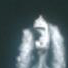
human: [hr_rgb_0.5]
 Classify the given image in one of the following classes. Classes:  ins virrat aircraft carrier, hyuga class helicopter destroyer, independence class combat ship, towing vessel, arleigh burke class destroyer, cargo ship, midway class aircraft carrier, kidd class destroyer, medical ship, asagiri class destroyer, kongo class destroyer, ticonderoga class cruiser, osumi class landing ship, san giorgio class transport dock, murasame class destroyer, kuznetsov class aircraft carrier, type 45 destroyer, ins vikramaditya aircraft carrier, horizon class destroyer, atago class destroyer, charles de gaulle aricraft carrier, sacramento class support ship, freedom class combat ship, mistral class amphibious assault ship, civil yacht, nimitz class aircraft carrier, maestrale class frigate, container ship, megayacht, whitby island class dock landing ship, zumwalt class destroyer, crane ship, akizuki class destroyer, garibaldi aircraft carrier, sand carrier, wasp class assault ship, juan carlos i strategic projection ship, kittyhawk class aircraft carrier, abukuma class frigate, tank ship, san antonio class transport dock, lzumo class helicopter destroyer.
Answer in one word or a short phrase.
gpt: Civil yacht